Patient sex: M
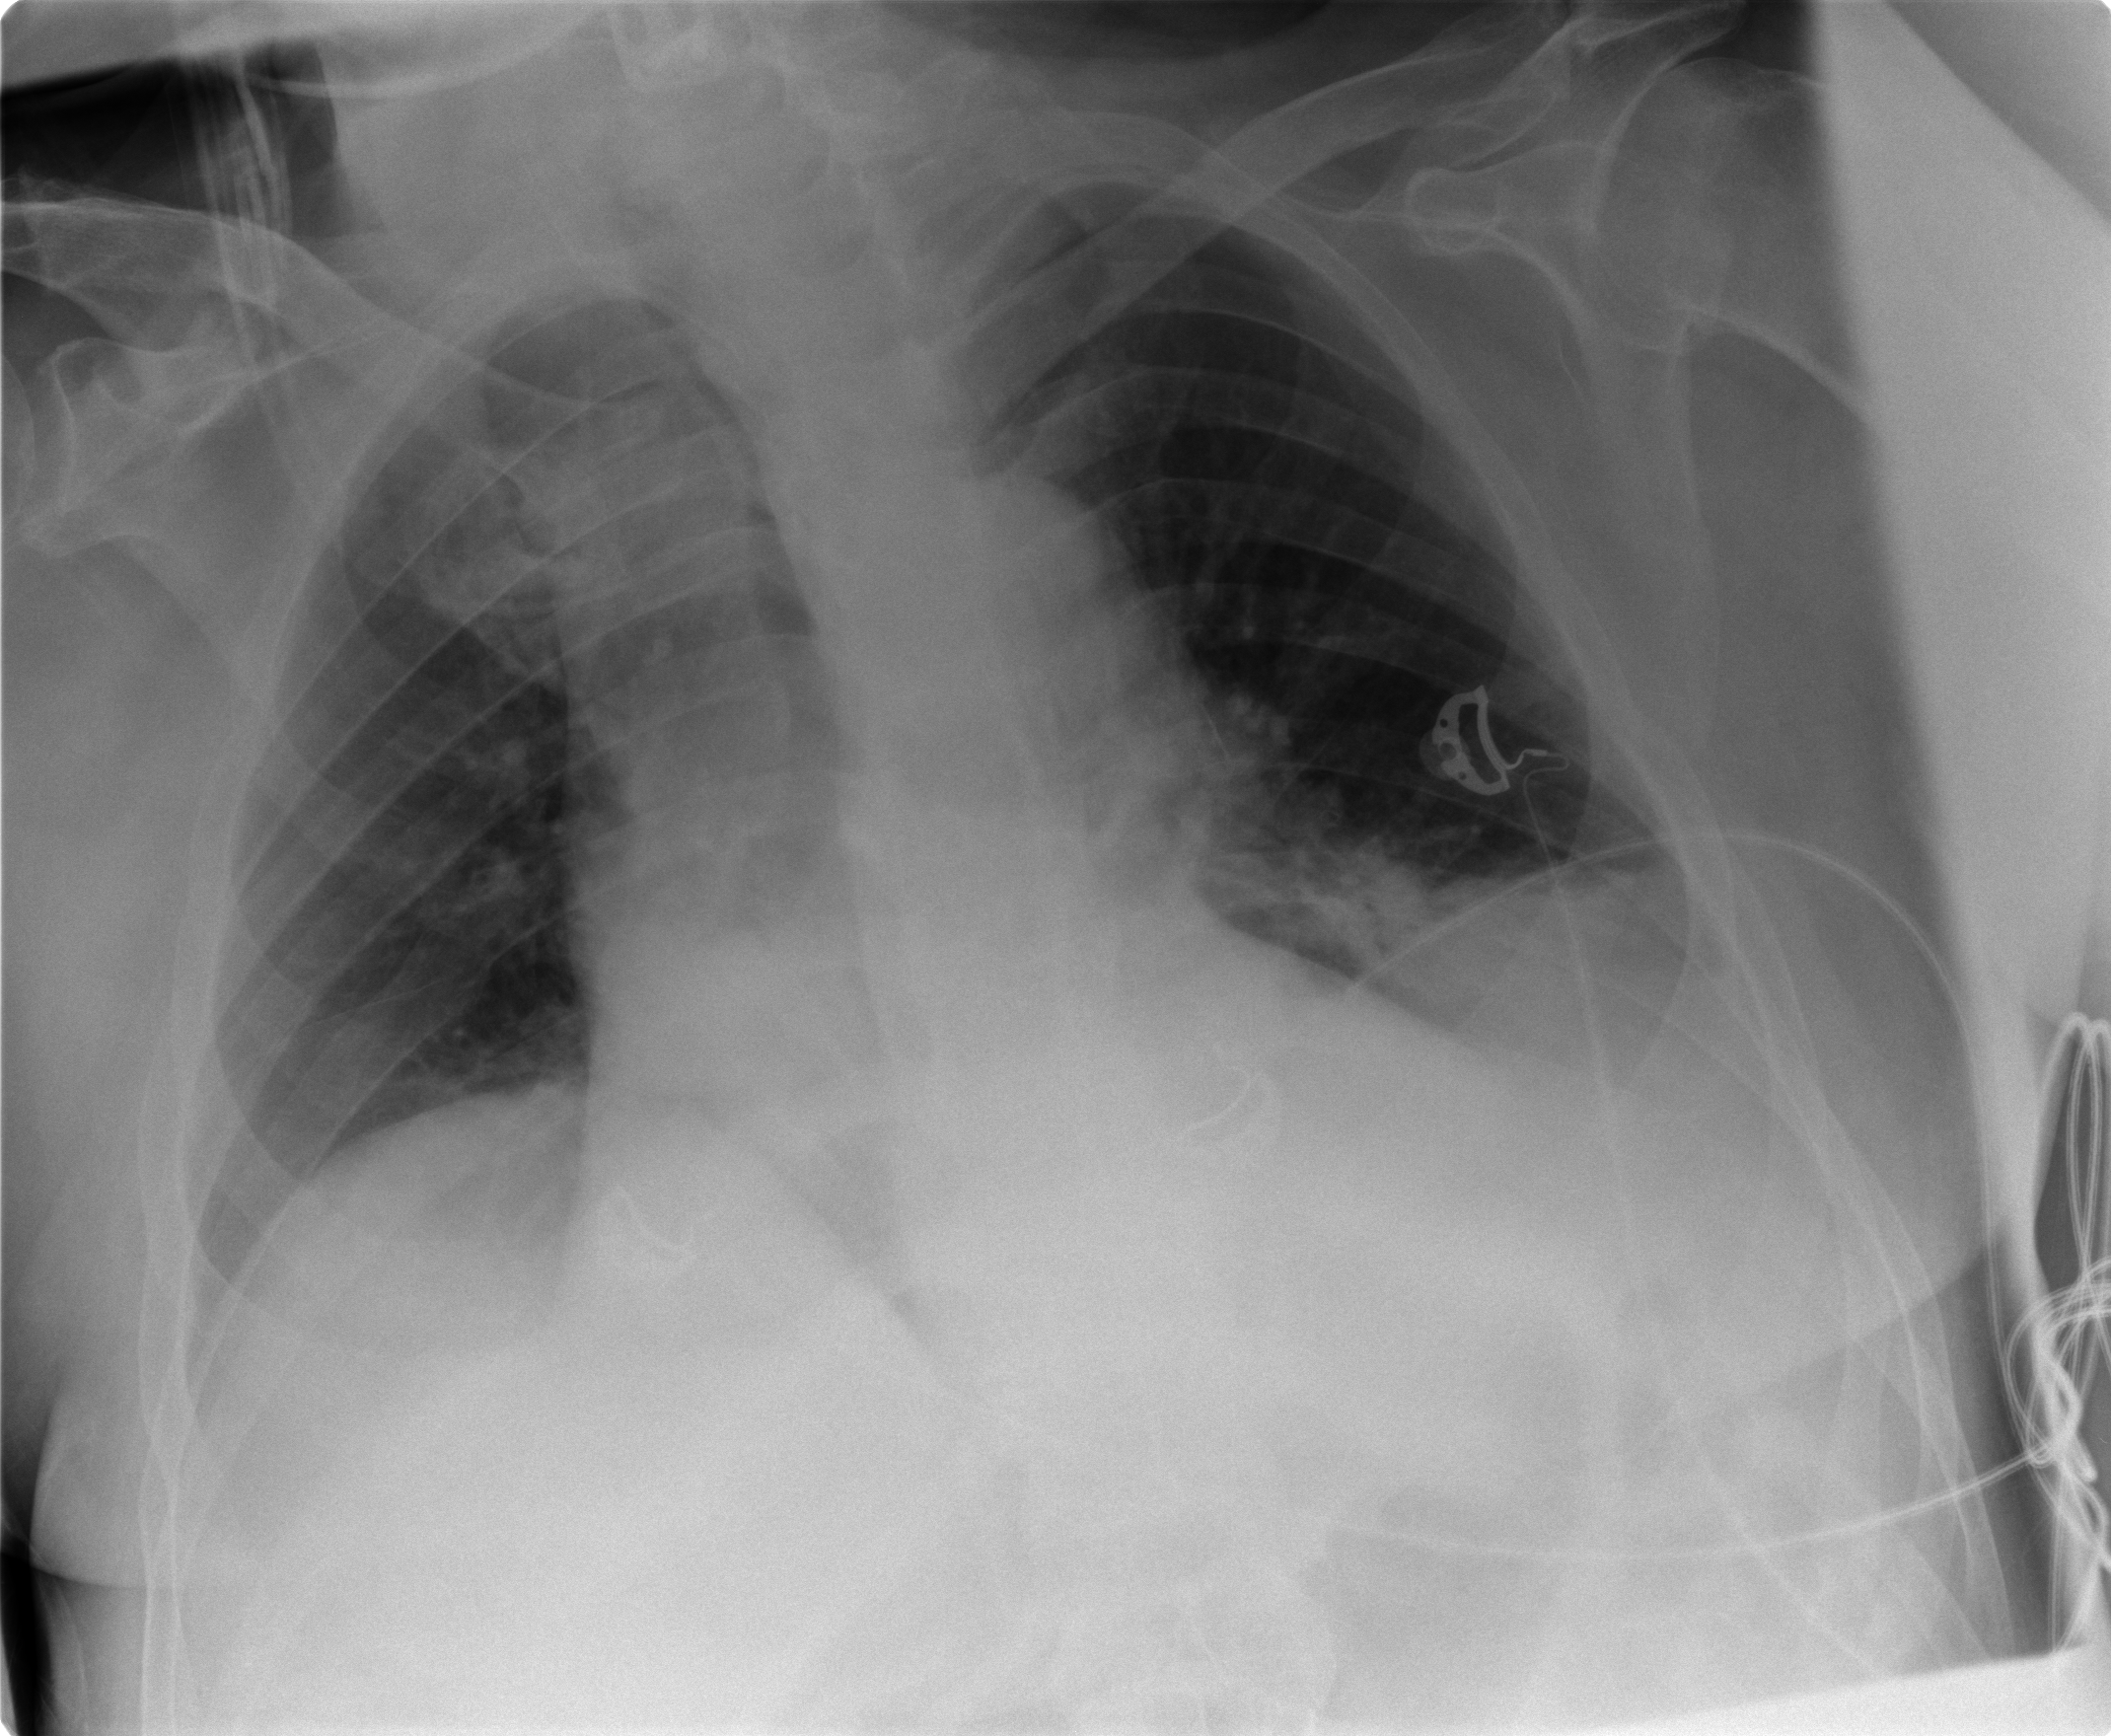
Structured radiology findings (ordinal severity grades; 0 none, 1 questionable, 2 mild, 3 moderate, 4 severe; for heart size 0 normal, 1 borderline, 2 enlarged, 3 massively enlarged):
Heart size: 2
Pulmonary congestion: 0
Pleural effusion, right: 0
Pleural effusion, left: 2
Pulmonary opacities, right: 0
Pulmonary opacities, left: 2
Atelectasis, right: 2
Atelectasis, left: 2